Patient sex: M
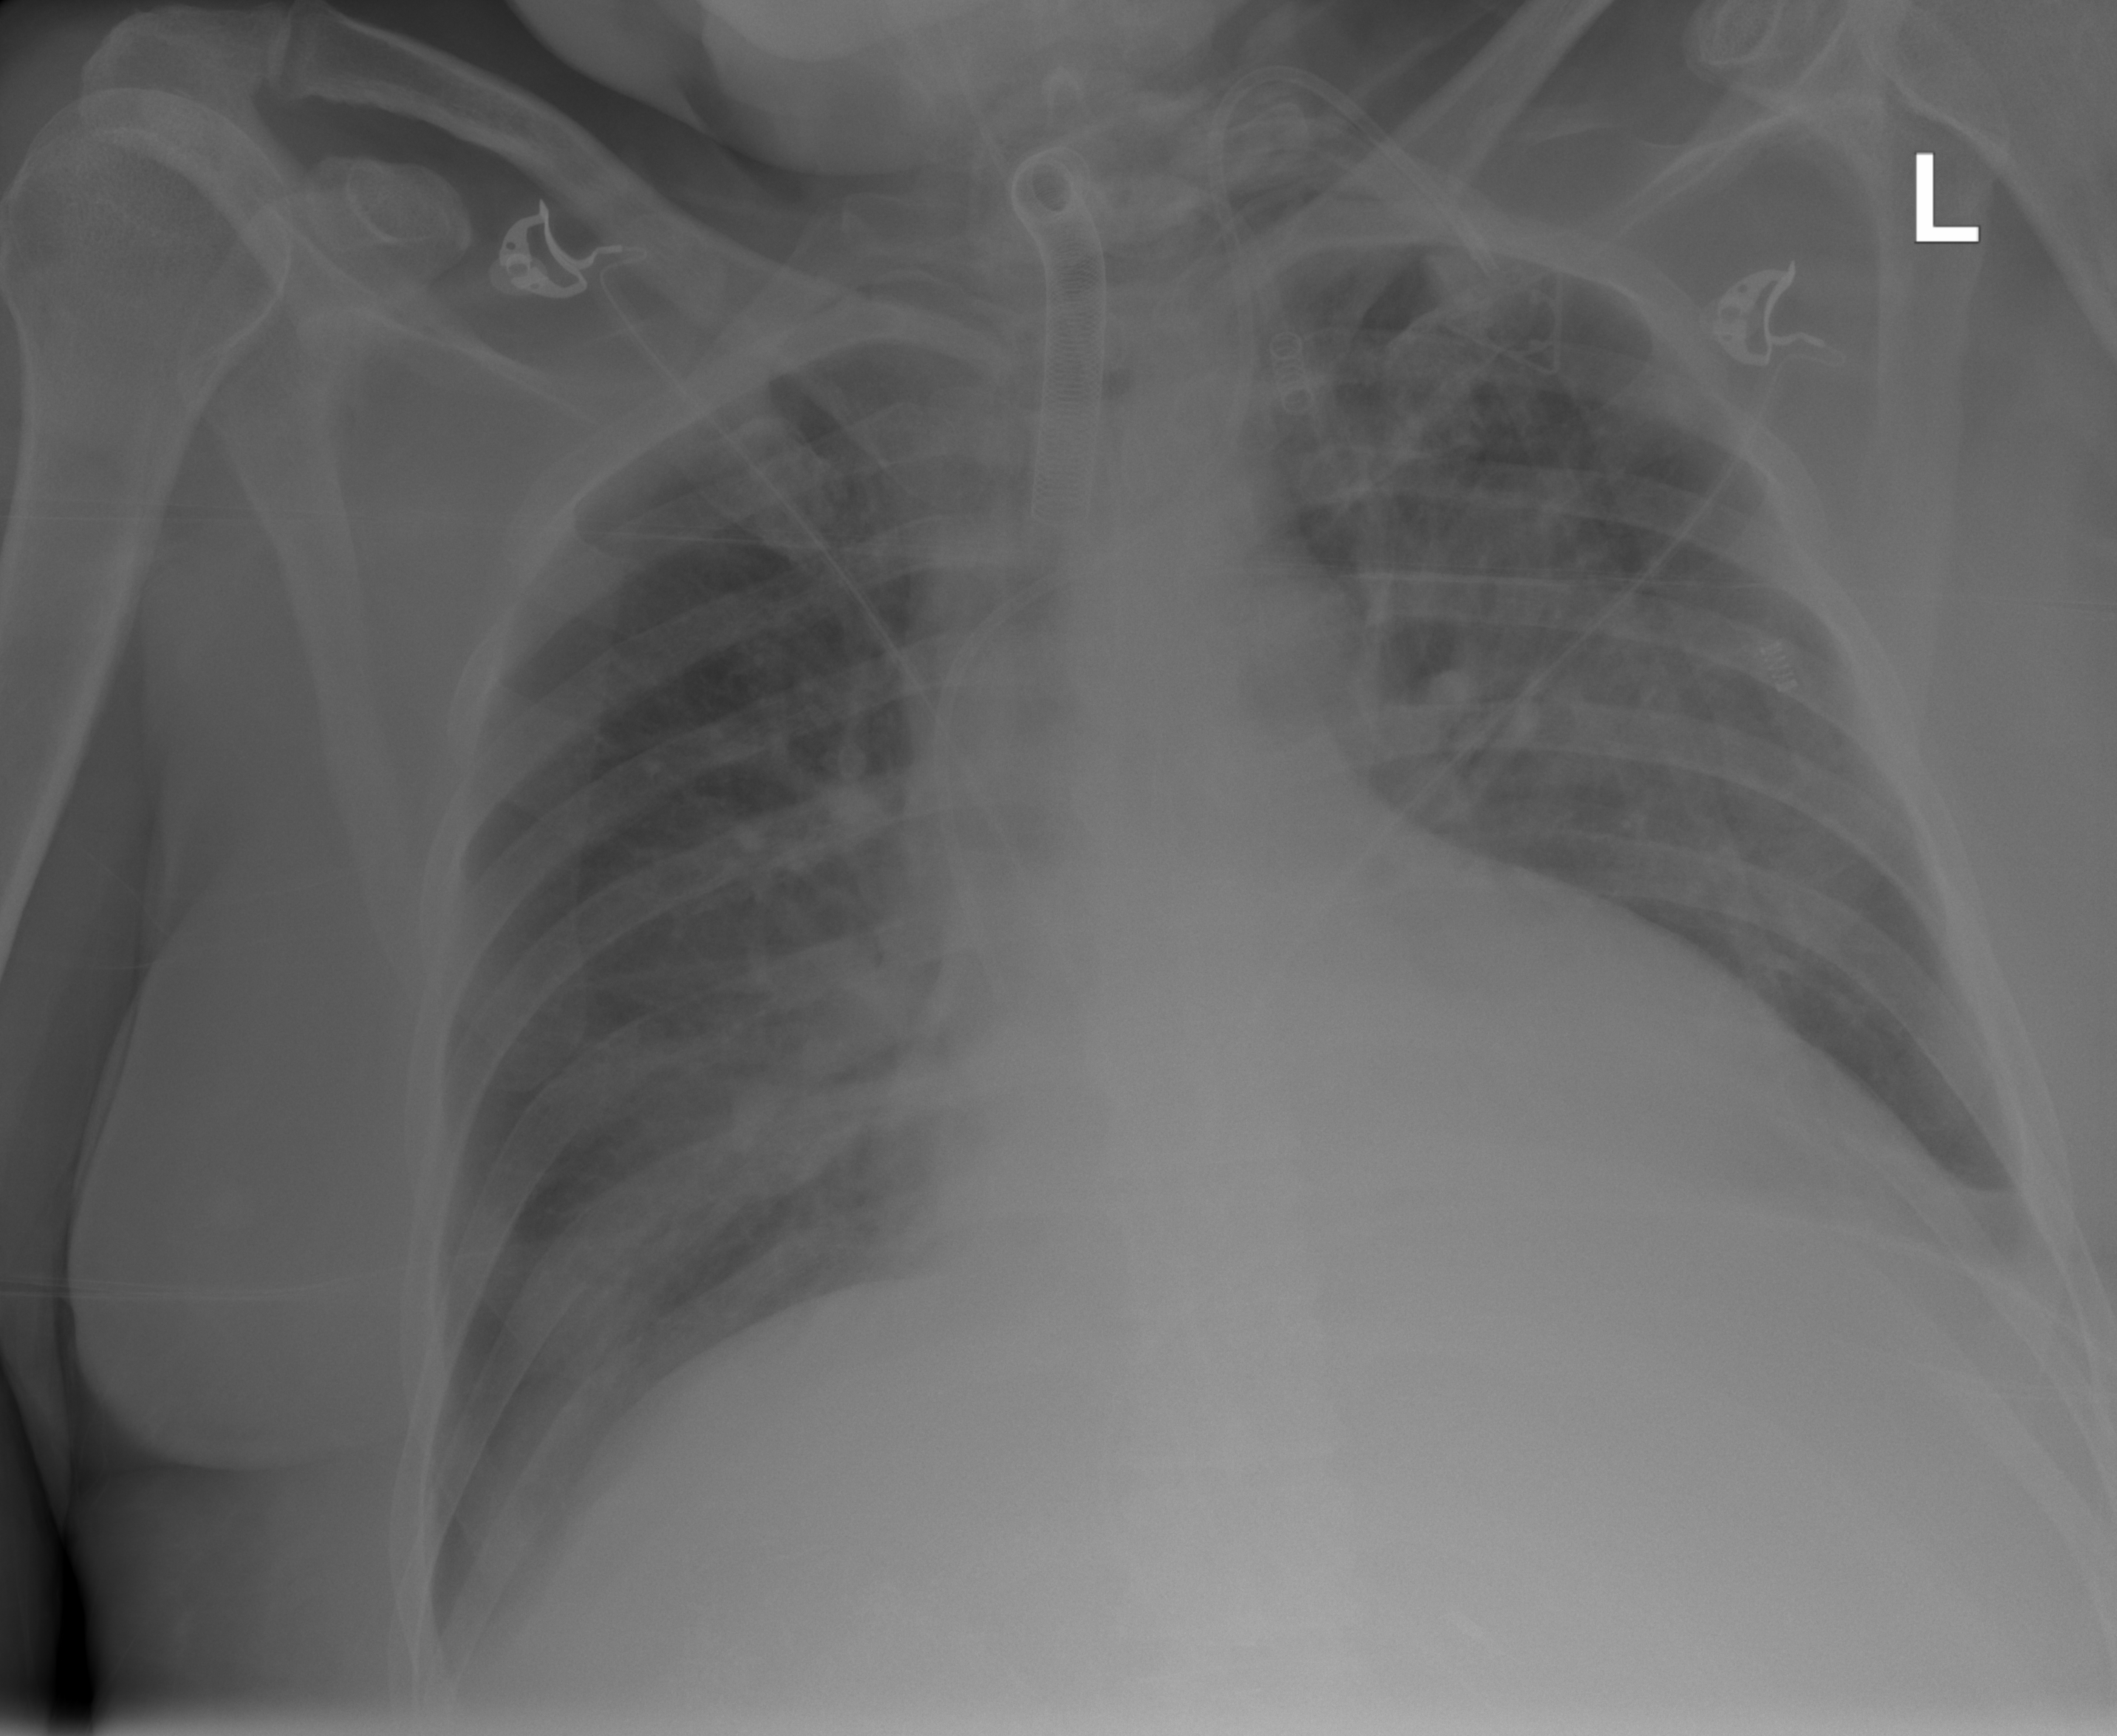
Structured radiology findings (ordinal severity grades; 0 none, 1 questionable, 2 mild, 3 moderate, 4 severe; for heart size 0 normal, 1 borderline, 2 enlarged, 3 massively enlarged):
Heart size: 2
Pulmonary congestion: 2
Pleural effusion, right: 2
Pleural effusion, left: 3
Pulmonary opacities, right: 0
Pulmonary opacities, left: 0
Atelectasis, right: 0
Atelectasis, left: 2